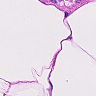
Metastatic tissue present: no